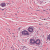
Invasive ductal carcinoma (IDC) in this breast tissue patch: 0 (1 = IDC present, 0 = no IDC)